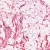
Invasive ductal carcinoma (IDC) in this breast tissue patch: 0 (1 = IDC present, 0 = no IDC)